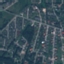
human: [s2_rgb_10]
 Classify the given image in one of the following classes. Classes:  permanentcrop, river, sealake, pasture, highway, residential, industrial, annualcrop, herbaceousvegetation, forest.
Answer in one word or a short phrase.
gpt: Residential